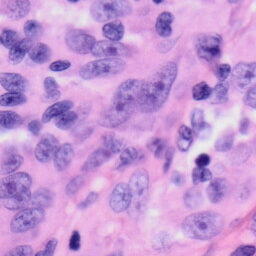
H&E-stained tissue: Skin